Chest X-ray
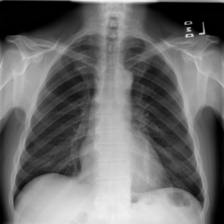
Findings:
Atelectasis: negative
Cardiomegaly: negative
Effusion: negative
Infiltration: negative
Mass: negative
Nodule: positive
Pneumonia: negative
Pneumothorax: negative
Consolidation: negative
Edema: negative
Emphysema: negative
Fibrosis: negative
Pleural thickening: negative
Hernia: negative